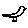
Label: bird